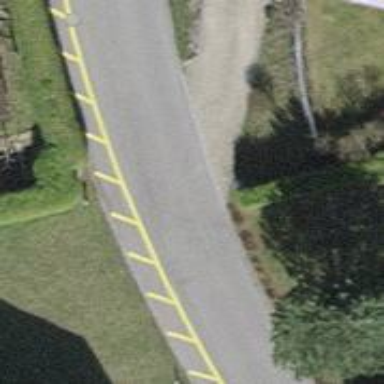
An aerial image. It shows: Smoothly paved residential road.